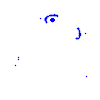
Particle: pion